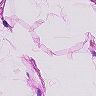
Metastatic tissue present: no